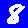
Digit: 8